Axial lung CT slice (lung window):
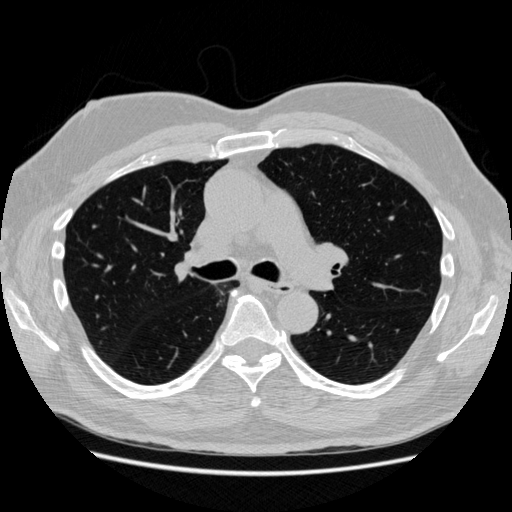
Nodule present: no